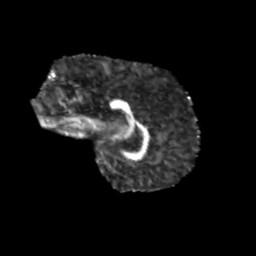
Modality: FA
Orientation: sagittal
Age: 9
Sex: female
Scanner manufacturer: siemens
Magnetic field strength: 3 T
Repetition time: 3.8 s
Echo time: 0.07 s